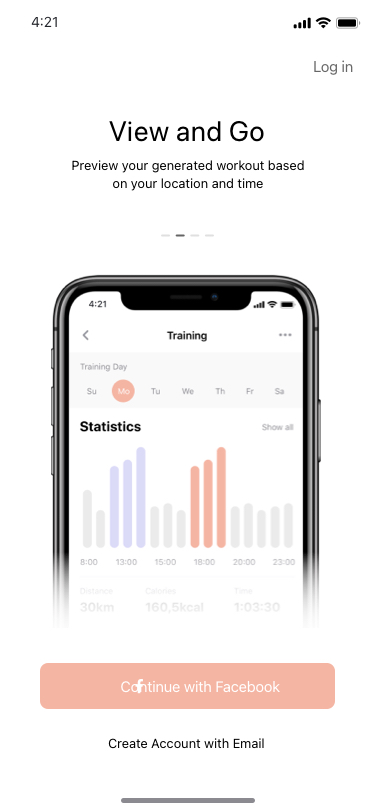
Text in this UI design:
Create Account with Email
Preview your generated workout based on your location and time
View and Go
Log in